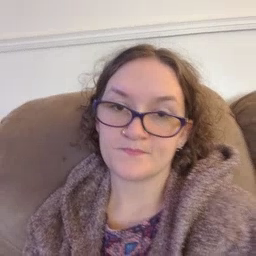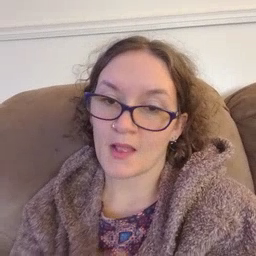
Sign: elephant